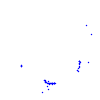
Particle: kaon